Field crop: maize
Growth stage: 2
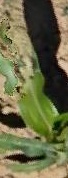
Species: maize